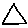
Label: triangle